Field crop: tomato
Growth stage: 2
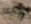
Species: solanum